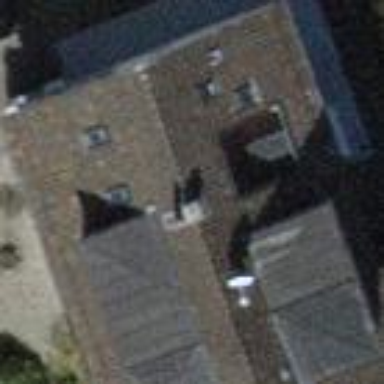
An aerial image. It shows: Building with tiled roof.